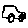
Label: car